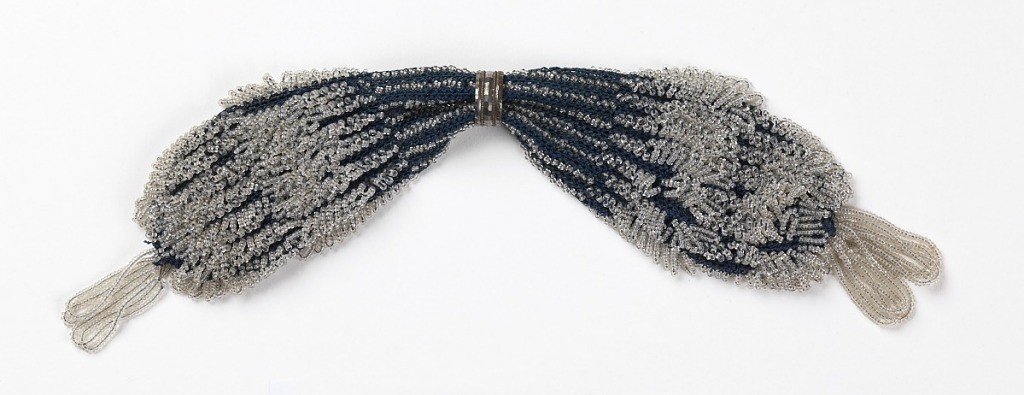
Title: Miser's purse
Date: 1890–1910
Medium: silk, glass beads, metal Technique: knitting with openwork stitch
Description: Miser's purse with center slit and movable ring. Knitted in an openwork stitch in blue silk strung with clear glass beads.  A small tassel at each end of strung glass beads.  Worked flat and seamed leaving a central slit.